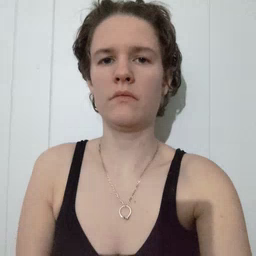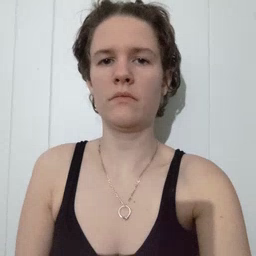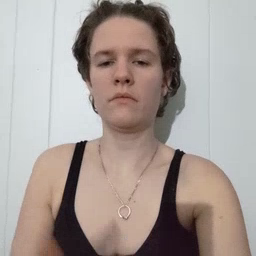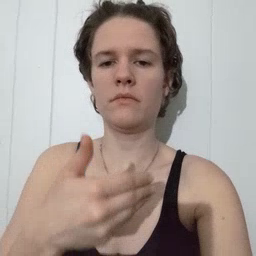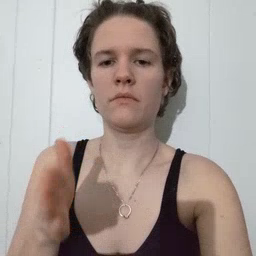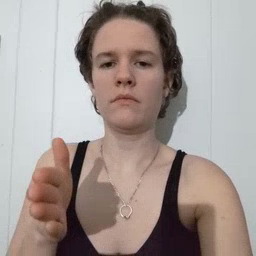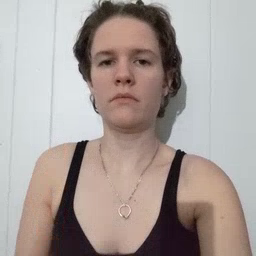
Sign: room